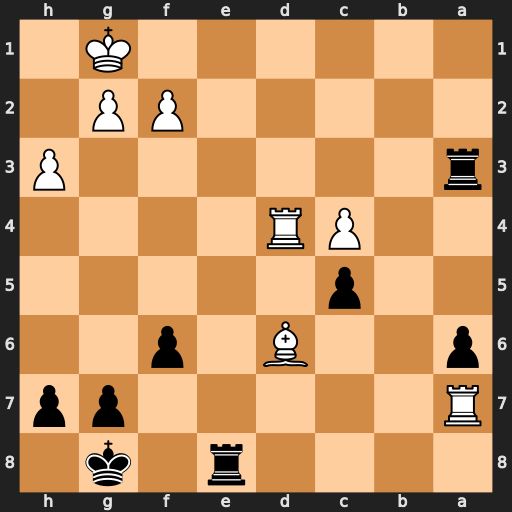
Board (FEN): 4r1k1/R5pp/p2B1p2/2p5/2PR4/r6P/5PP1/6K1
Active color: b
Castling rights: -
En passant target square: -
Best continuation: Ra1+ Kh2 cxd4